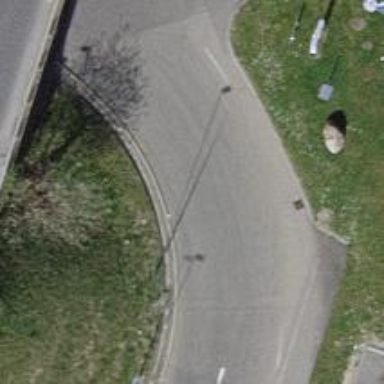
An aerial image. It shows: Asphalt busway service road.